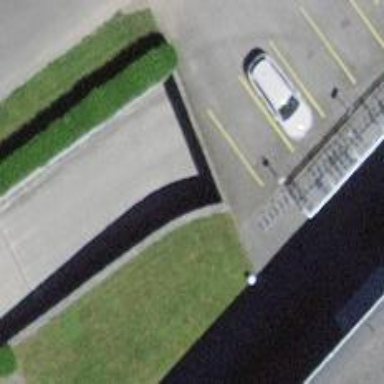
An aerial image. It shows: Parking entrance.